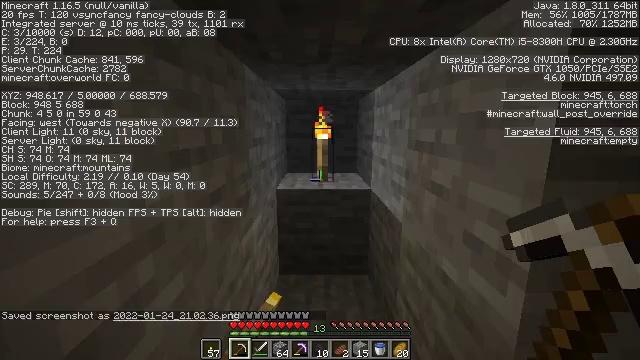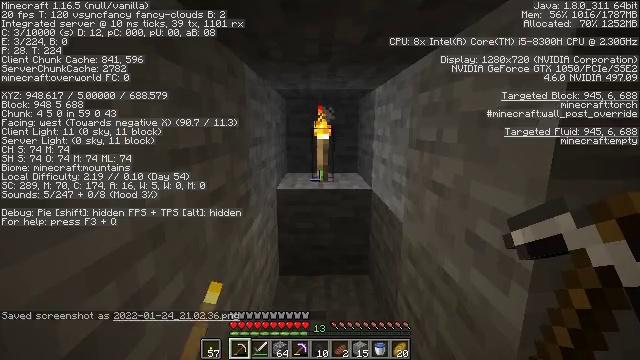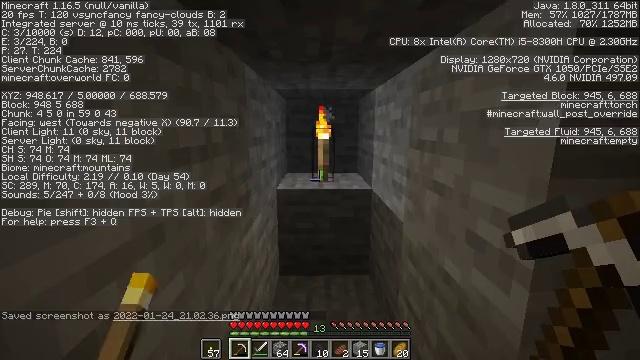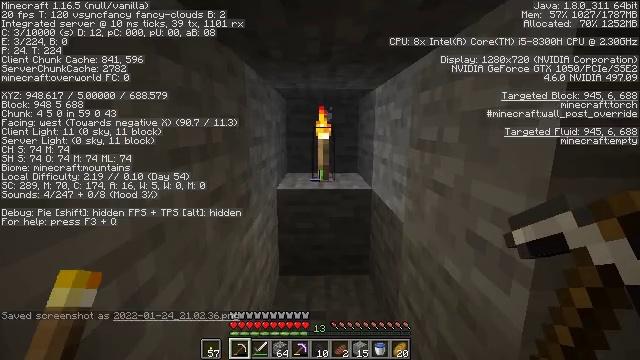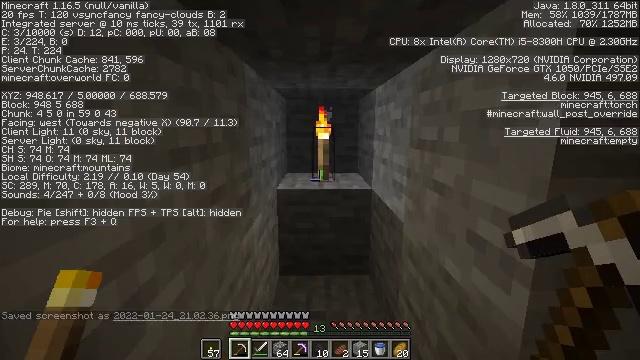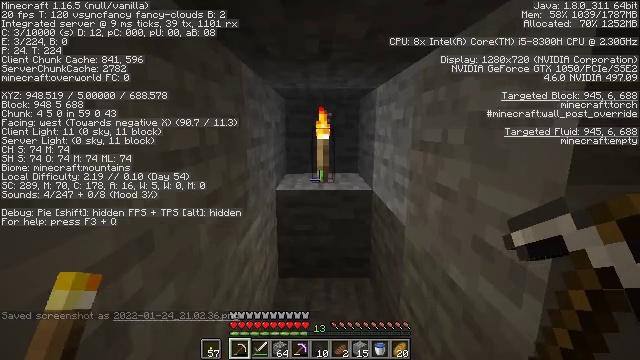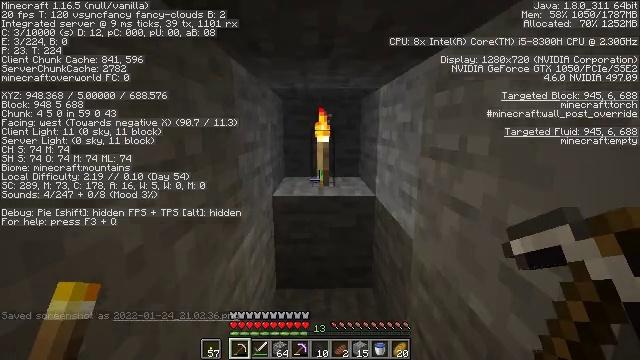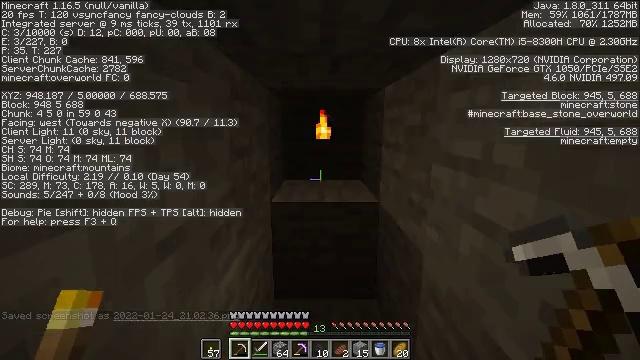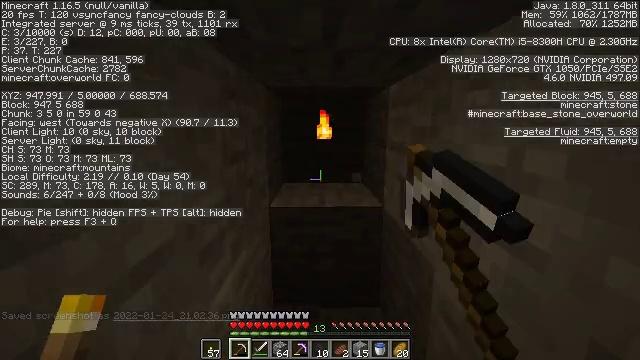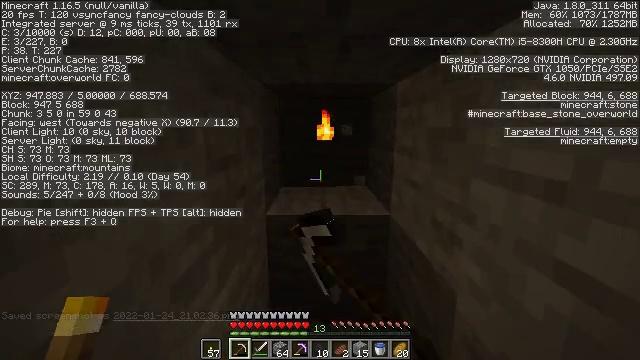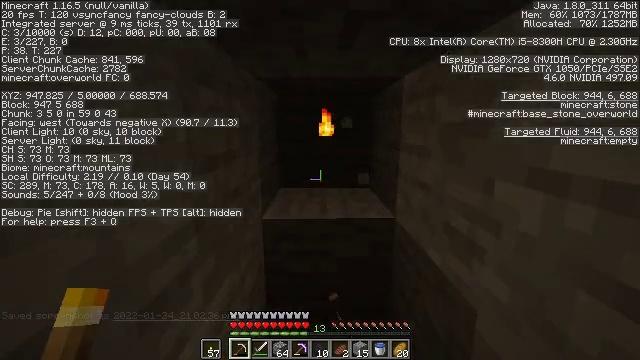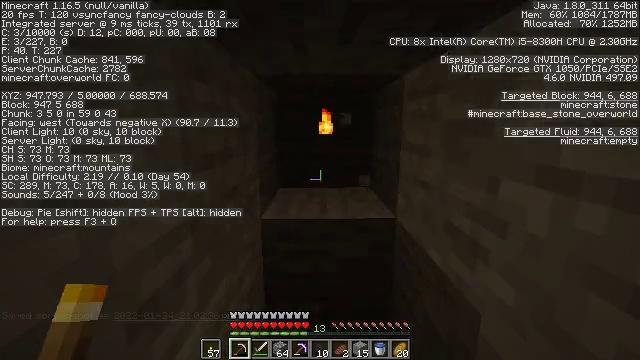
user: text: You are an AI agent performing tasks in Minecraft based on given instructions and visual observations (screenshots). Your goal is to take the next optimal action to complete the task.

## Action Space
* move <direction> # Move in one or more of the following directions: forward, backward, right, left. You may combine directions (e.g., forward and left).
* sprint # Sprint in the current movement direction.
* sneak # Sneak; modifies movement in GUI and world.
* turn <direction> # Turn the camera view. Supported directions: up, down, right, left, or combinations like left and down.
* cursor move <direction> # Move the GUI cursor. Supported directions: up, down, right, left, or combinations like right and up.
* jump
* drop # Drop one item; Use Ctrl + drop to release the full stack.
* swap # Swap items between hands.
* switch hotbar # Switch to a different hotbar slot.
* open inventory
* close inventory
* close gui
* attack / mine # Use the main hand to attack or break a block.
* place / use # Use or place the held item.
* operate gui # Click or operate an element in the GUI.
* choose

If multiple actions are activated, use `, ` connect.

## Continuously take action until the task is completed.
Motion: motion action
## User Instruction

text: Retrieve the torch.
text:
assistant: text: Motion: no_op
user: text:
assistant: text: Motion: no_op
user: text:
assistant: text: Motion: no_op
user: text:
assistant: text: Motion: no_op
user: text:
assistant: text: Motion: move forward
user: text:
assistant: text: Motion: move forward
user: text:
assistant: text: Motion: move forward, attack / mine
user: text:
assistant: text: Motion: move forward, attack / mine
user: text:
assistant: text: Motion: attack / mine
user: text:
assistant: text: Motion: no_op
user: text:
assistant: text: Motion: no_op
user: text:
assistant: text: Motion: no_op